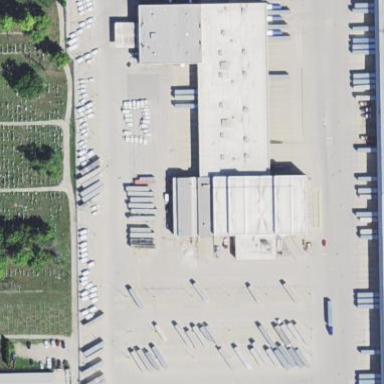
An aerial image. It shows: Warehouse building.